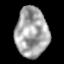
Tissue: lung
Cell type: Others
Senescence score: 0.232
Nuclear area (px): 1595
Mean DAPI intensity: 165.193